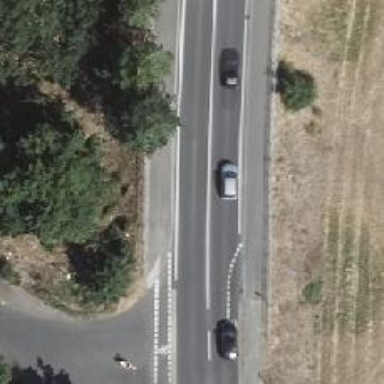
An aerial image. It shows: Asphalt sidewalk along the footway.